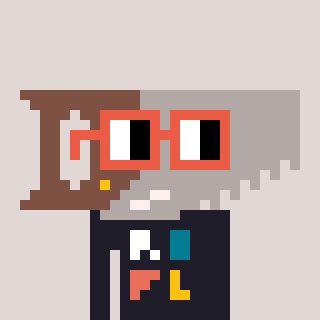
a pixel art character with square orange glasses, a saw-shaped head and a grayscale-colored body on a warm background